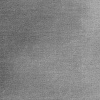
Atmospheric dust classification: dusty